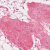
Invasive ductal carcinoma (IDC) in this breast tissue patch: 0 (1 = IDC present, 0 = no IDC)